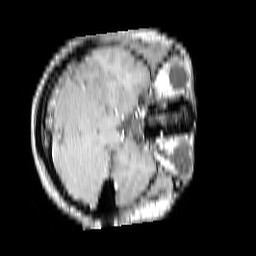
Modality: T1w
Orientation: axial
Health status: ill
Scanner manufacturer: philips
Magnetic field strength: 3 T
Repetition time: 0.3787 s
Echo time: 0.002908 s